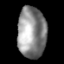
Tissue: lung
Cell type: Myeloid cells
Senescence score: 0.2279
Nuclear area (px): 1423
Mean DAPI intensity: 141.224